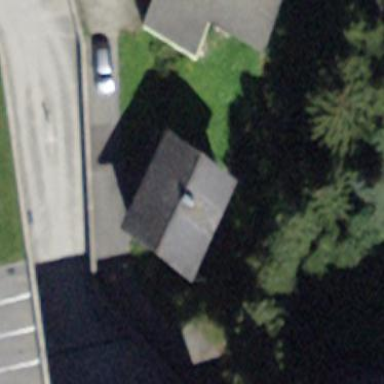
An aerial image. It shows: Flat-roofed building.